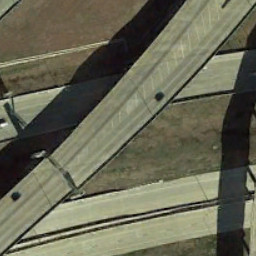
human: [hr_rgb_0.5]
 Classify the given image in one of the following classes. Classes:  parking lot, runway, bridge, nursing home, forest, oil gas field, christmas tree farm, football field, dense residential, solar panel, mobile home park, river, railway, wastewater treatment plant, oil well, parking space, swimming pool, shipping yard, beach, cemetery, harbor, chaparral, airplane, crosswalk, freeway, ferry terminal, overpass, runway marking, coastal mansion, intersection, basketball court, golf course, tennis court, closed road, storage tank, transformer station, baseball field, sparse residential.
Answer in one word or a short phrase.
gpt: overpass